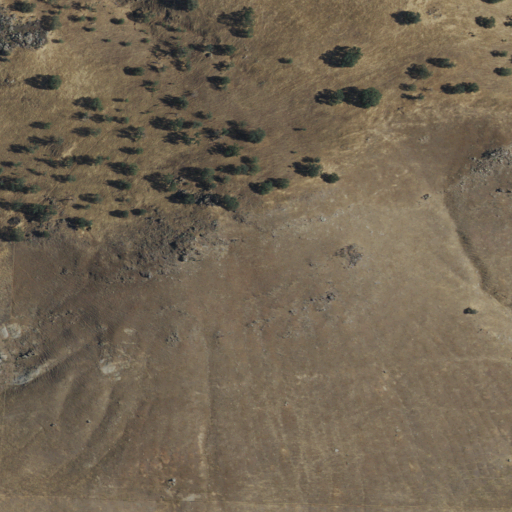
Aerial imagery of mountain in California named Iron Mountain containing only grassland